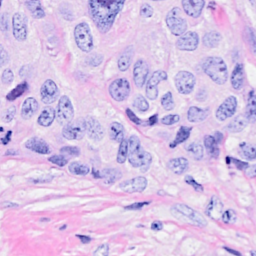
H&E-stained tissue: Breast